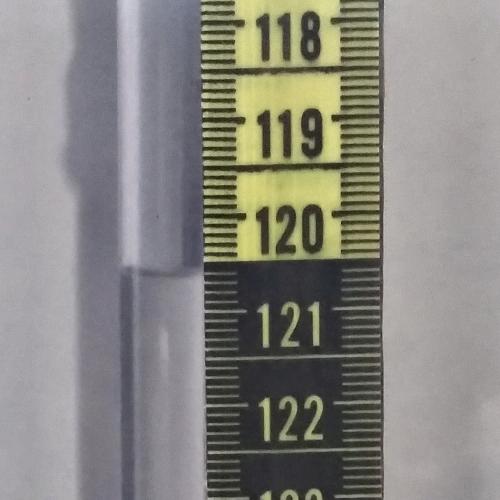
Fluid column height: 120.6 cm